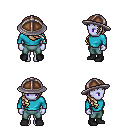
a pixel art fantasy rpg character, female body template, dark elf, purple skin, teal long-sleeve shirt, teal pants, white blonde right-swept hairstyle, chain helm, black shoes, four views (front, back, left, right), 2x2 character sprite sheet, small pixel art, hard edges, no anti-aliasing